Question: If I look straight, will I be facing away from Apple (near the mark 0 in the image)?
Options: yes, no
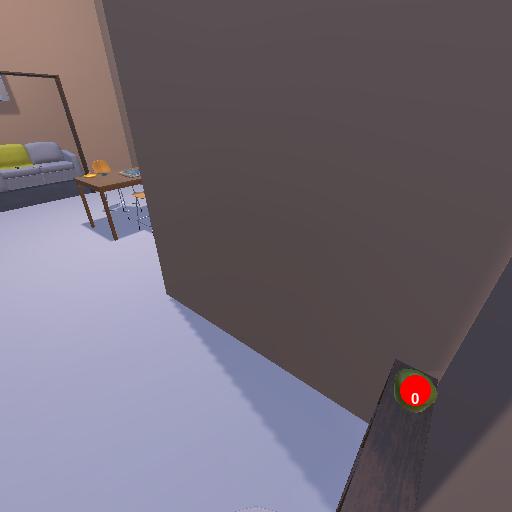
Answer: yes